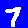
Digit: 7